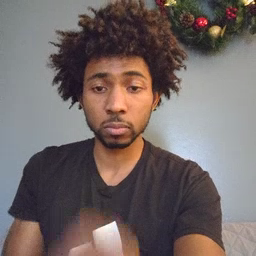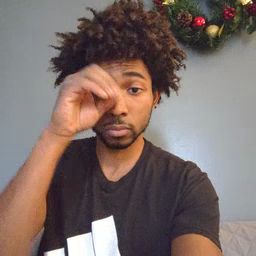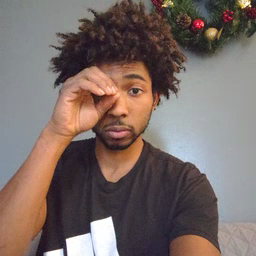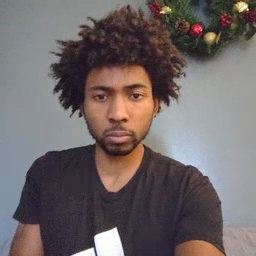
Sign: owl